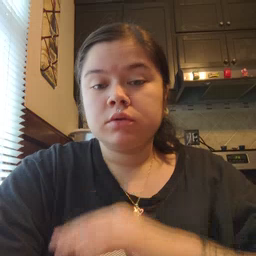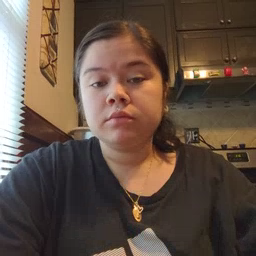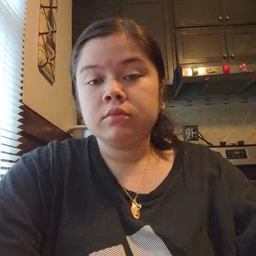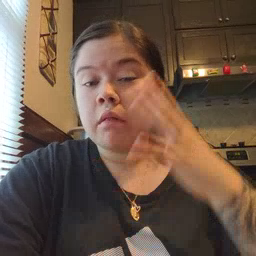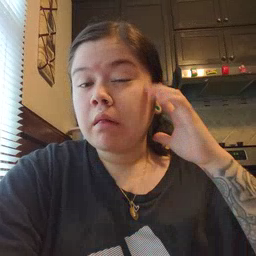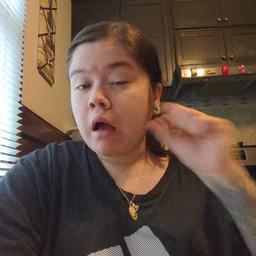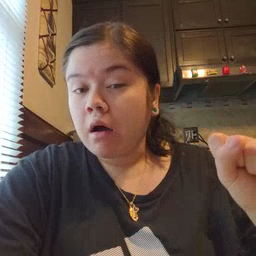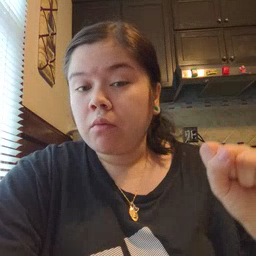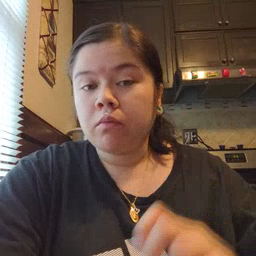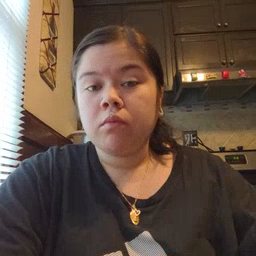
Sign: loud